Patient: sex M, age 64
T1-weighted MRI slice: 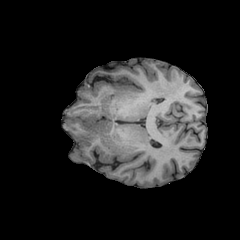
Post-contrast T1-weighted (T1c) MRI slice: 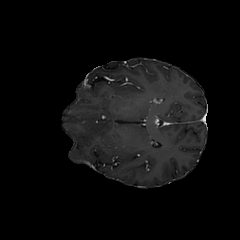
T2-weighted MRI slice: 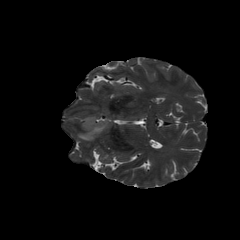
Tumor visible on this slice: yes
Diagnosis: Glioblastoma, IDH-wildtype
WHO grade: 4